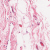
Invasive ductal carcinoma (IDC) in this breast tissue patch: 0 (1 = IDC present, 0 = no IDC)